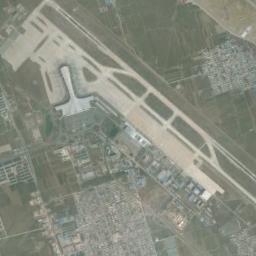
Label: airport